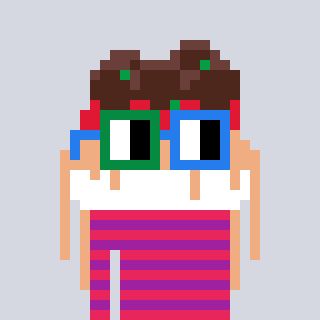
a pixel art character with square green and blue glasses, a spaghetti-shaped head and a magenta-colored body on a cool background